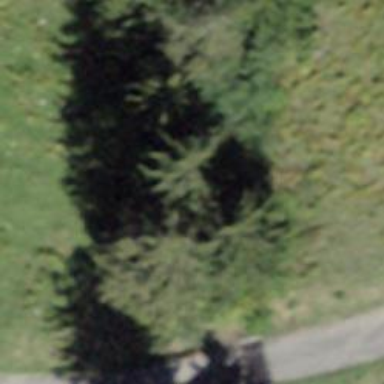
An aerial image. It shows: Row of broadleaved trees.